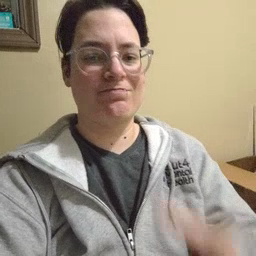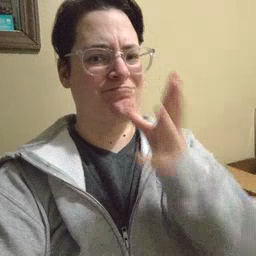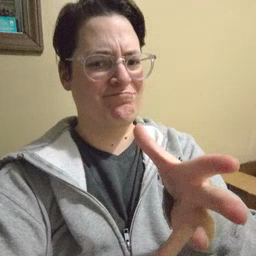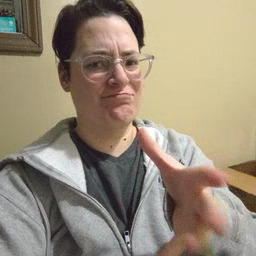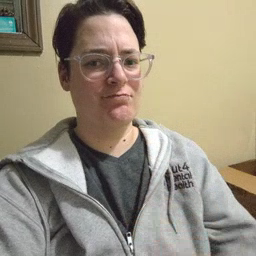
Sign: hate